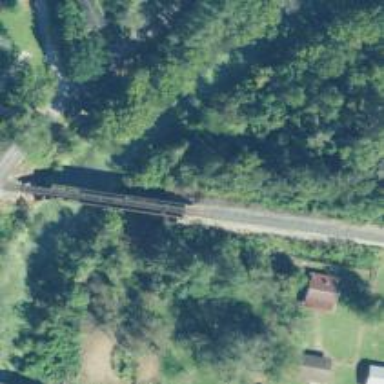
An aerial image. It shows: Bridge over railway line.